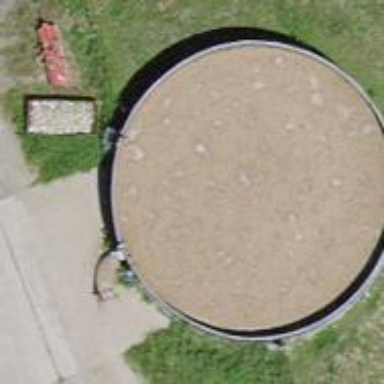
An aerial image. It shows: Slurry tank building.